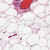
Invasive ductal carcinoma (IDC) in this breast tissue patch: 0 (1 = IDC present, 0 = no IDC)